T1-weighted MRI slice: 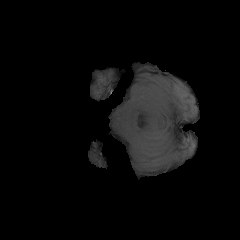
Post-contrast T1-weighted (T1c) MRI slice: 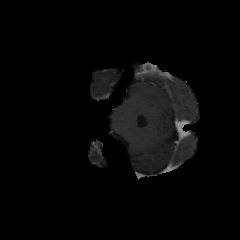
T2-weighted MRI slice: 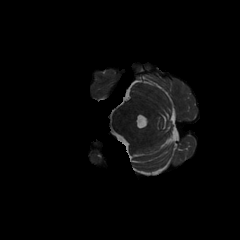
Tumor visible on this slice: no